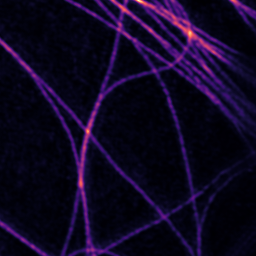
Label: Super-resolution Microtubules image